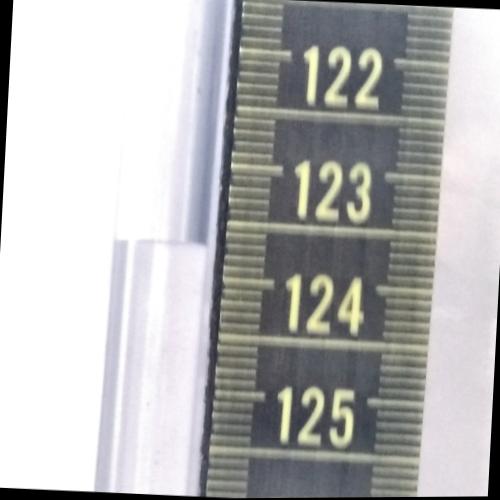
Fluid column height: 123.7 cm